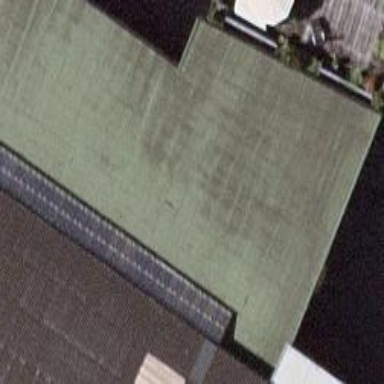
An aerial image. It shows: View of roof of building.